Question: Often I see layouts on the iPhone like the one I attached.
How is this done best? With Interface builder or programmatically? How do i add a subview to the UITableView without occluding the actual table cells (i.e how do i set a margin to have space for subviews)?
Using Xcode4.2.
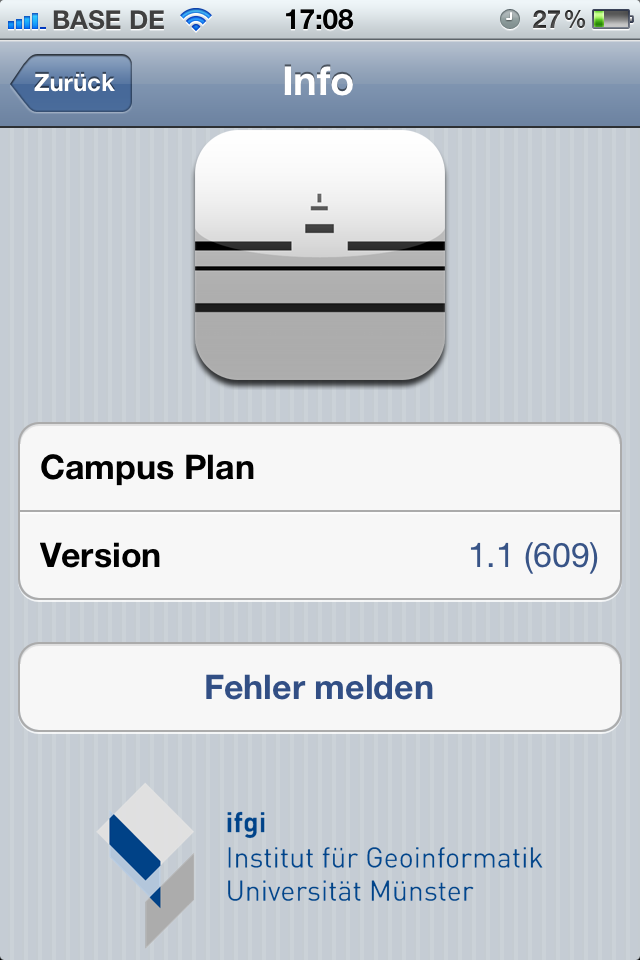
Answer: A tableView has a header and footer and every section has those too.
to set the tableview's hear and footer (in my screenshot green), do:
'''
[self.tableView setTableHeaderView: headerView];
[self.tableView setTableFooterView: footerView];
'''
for header and footer for sections (blue), youl'll have to implement
'''
-(UIView *) tableView:(UITableView *)tableView viewForHeaderInSection:(NSInteger)section
'''
and
'''
-(UIView *) tableView:(UITableView *)tableView viewForFooterInSection:(NSInteger)section
'''

The code of the shown program you'll find at <URL>